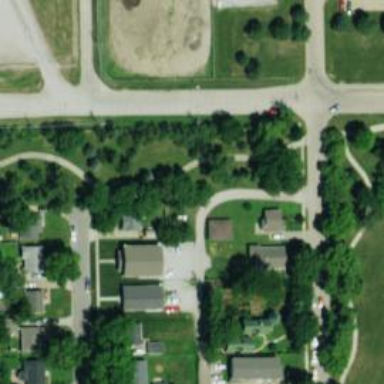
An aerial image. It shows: Alleyway designated as service road.